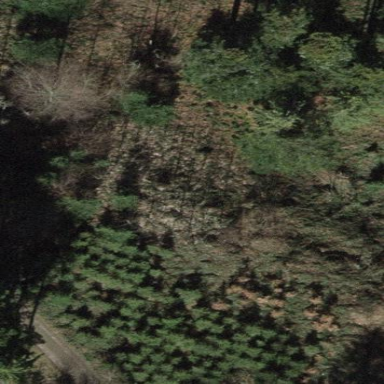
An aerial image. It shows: Patch of scrub vegetation.